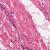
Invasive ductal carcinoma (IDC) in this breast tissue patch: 0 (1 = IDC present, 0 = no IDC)